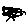
Label: tree